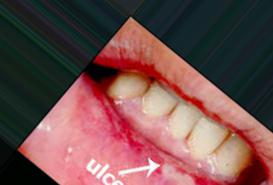
Condition: Mouth Ulcer